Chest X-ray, PA view. Patient: 55 years old, sex M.
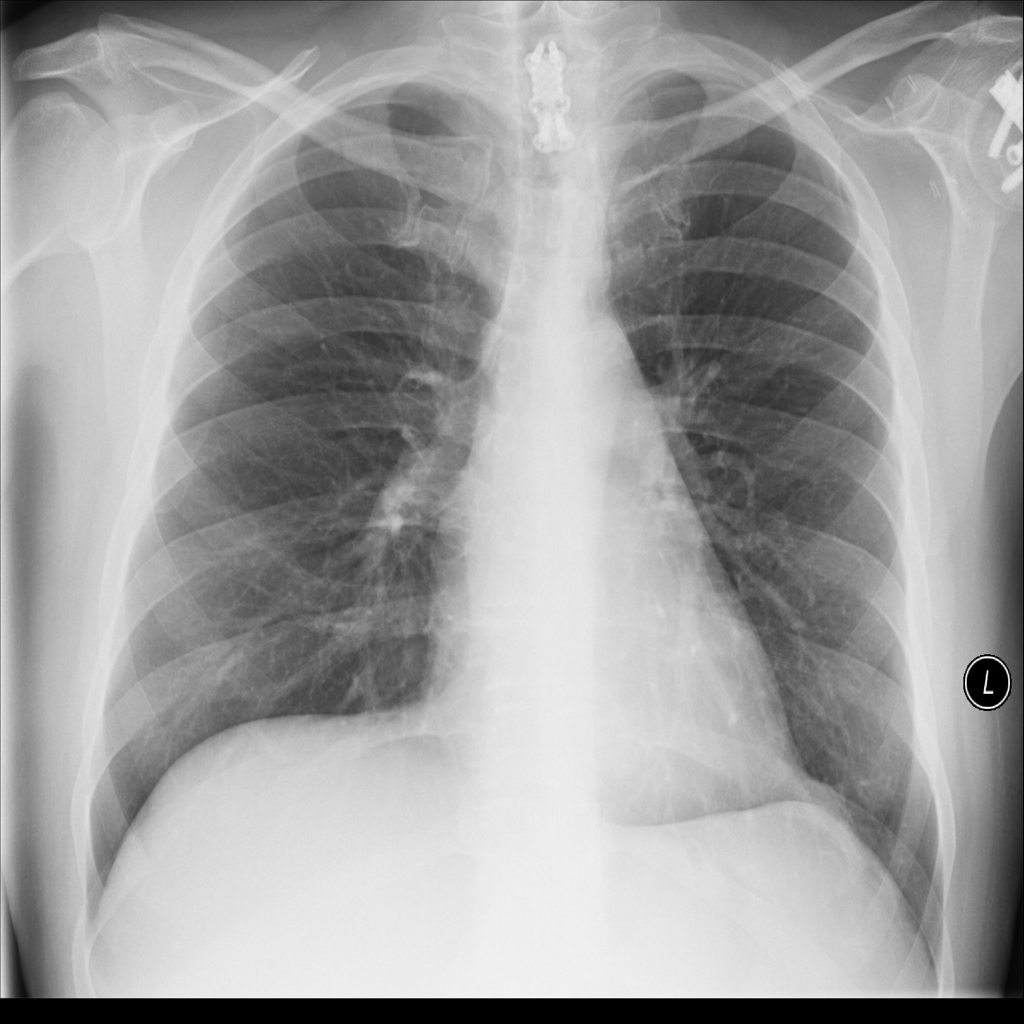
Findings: Atelectasis